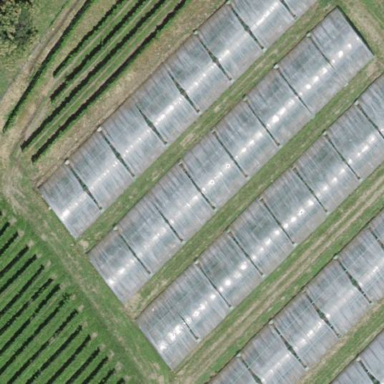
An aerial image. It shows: Greenhouse.